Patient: sex M, age 43
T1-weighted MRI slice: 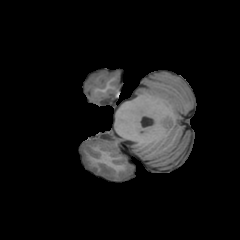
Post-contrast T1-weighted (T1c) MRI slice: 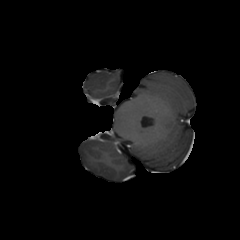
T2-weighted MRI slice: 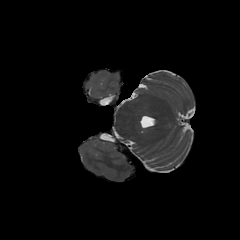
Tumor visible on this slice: no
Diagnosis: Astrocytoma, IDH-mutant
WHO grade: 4